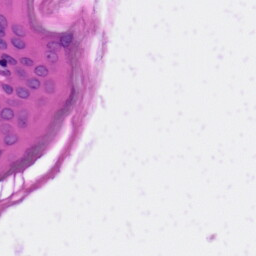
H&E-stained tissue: Skin